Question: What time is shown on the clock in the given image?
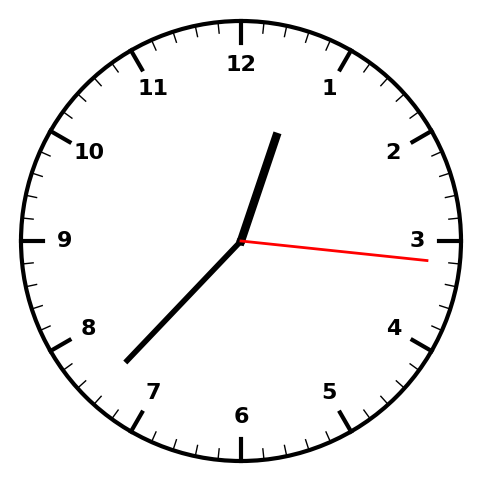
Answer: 12:37:16